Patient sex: M
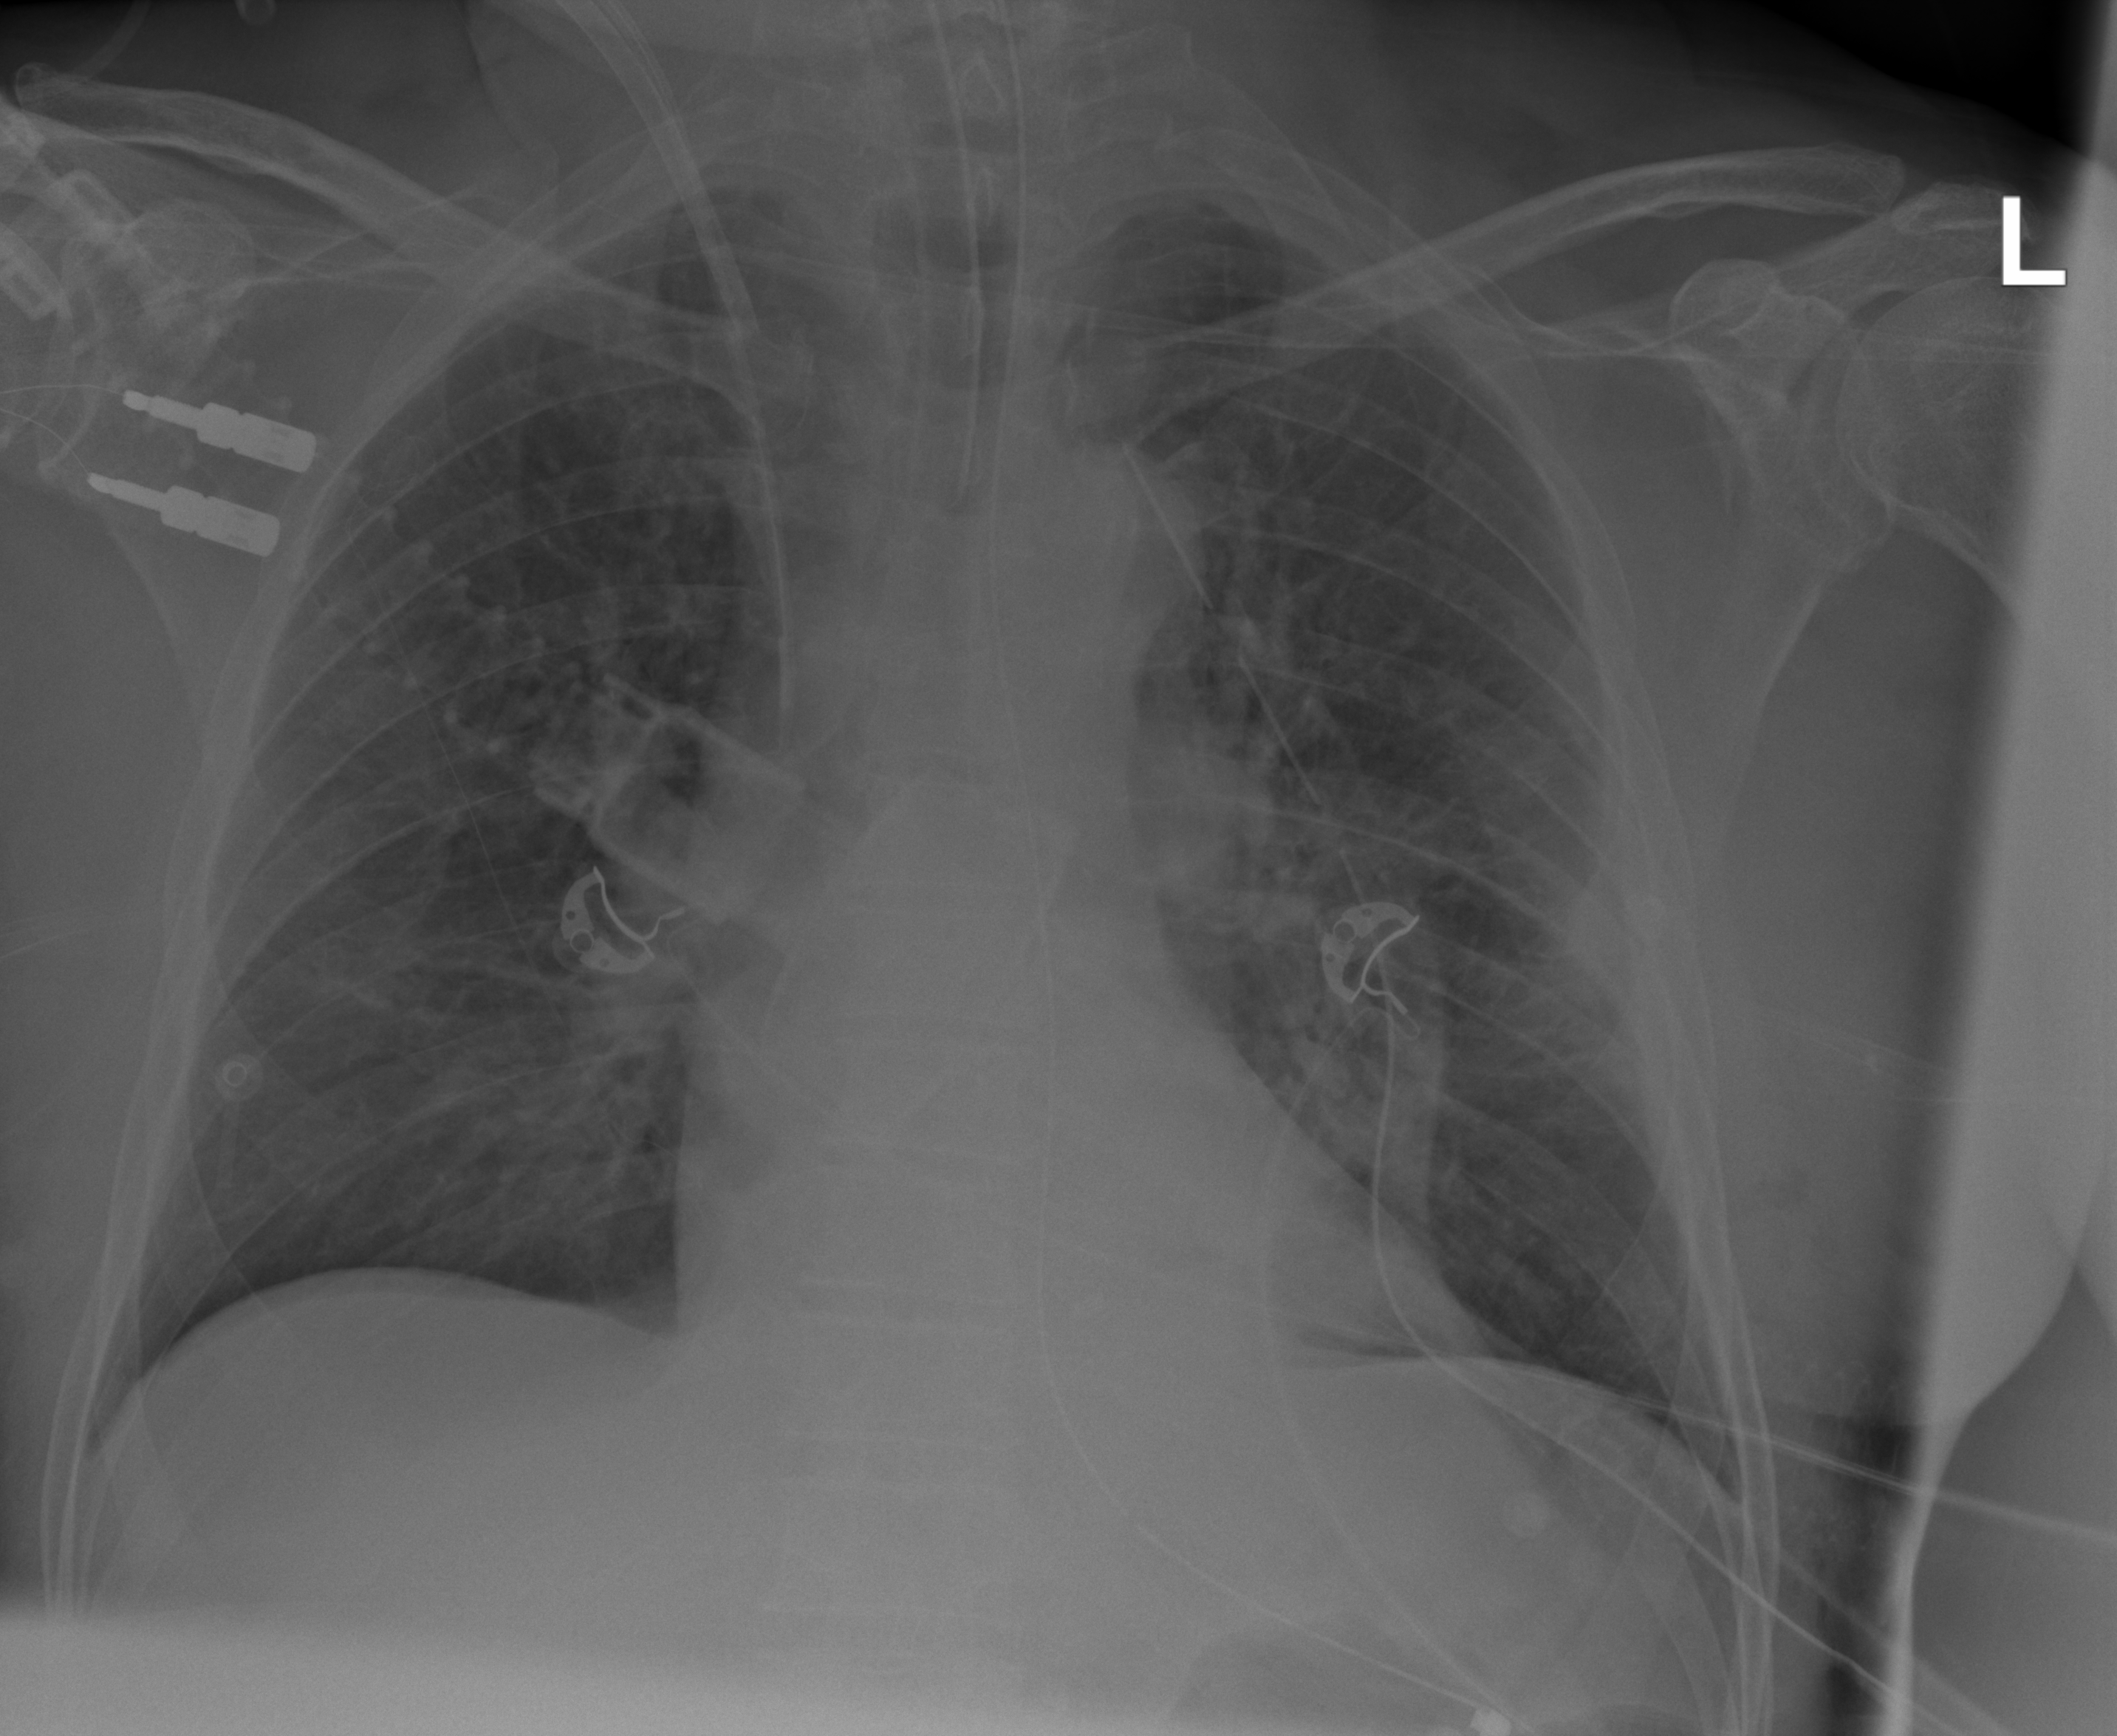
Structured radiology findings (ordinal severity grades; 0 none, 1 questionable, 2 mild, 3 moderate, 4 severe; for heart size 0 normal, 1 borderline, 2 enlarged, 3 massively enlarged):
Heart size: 1
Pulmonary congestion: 2
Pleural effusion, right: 0
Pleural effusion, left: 0
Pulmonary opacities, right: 0
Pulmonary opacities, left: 0
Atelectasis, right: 2
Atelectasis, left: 0